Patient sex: F
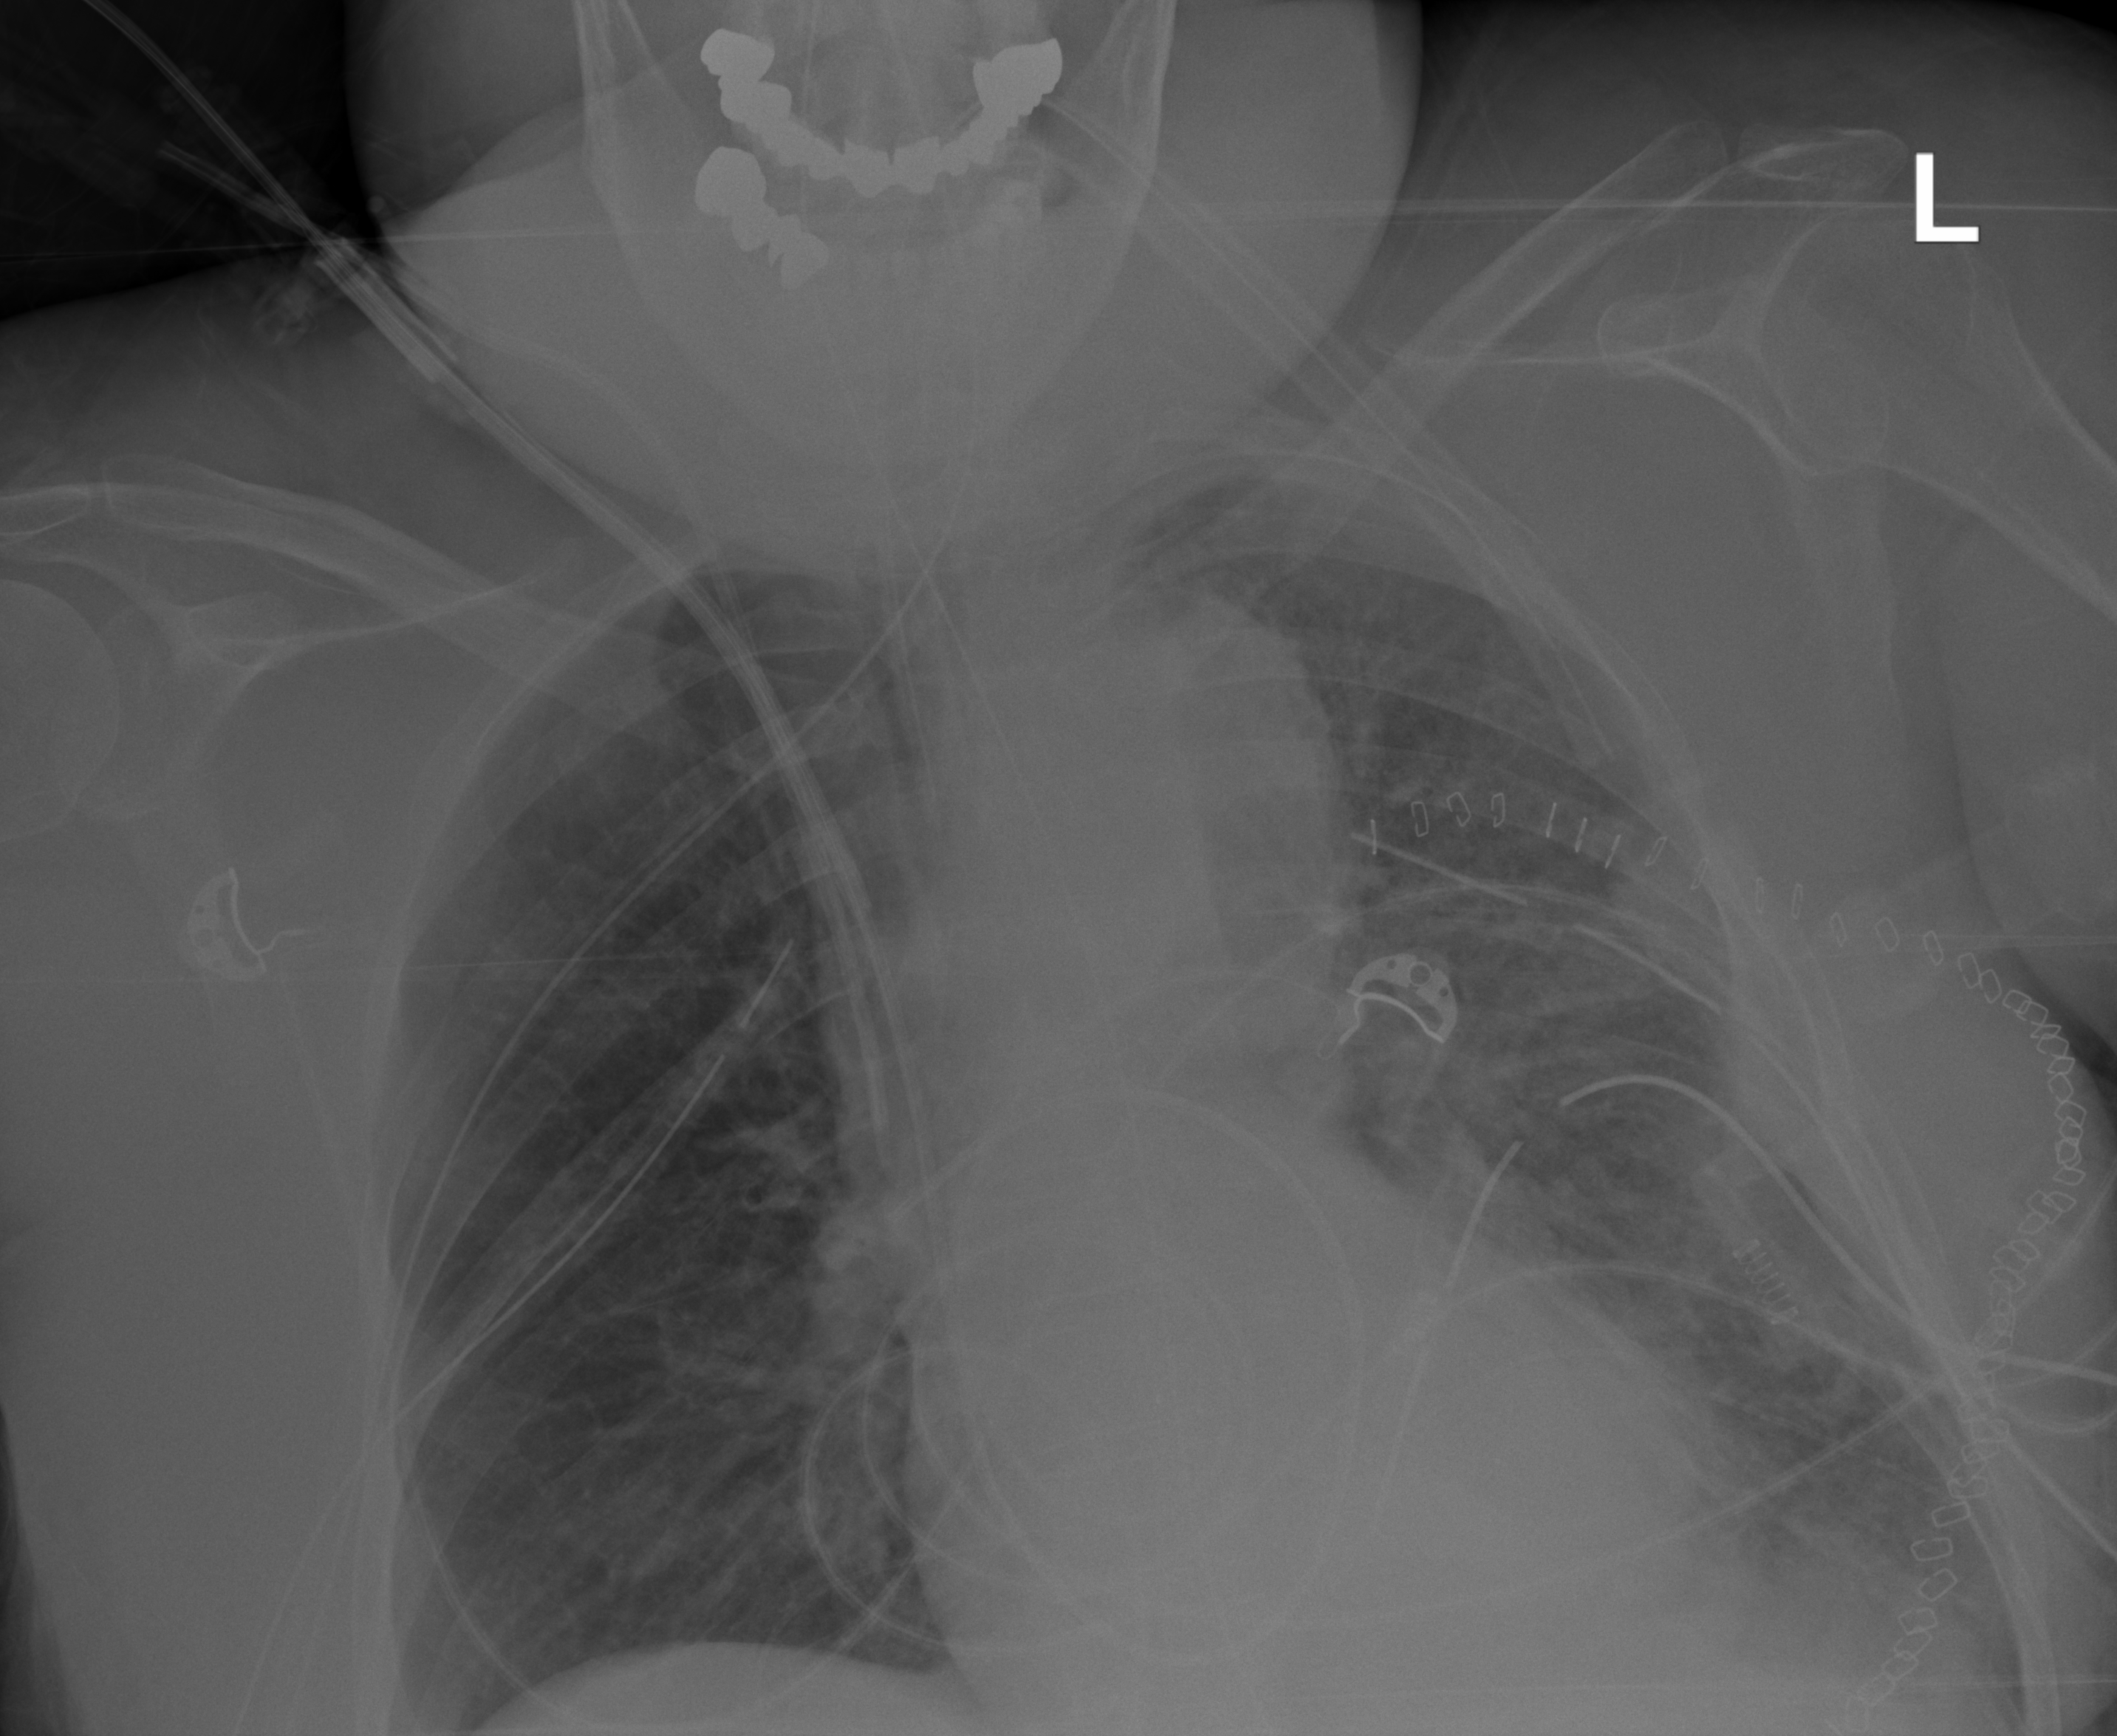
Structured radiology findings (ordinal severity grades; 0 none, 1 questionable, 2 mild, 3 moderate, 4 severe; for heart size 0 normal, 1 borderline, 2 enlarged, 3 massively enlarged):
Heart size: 0
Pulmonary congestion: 0
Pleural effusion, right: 0
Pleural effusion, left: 1
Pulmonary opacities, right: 0
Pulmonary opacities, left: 2
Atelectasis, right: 0
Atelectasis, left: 2